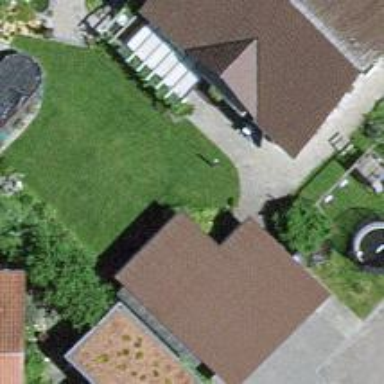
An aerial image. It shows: View of roof of building.